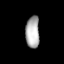
Tissue: lung
Cell type: Myeloid cells
Senescence score: 0.5985
Nuclear area (px): 429
Mean DAPI intensity: 175.613